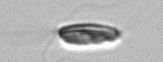
Label: Chrysochromulina